Chest X-ray. View position: PA
Patient age: 26
Patient sex: F
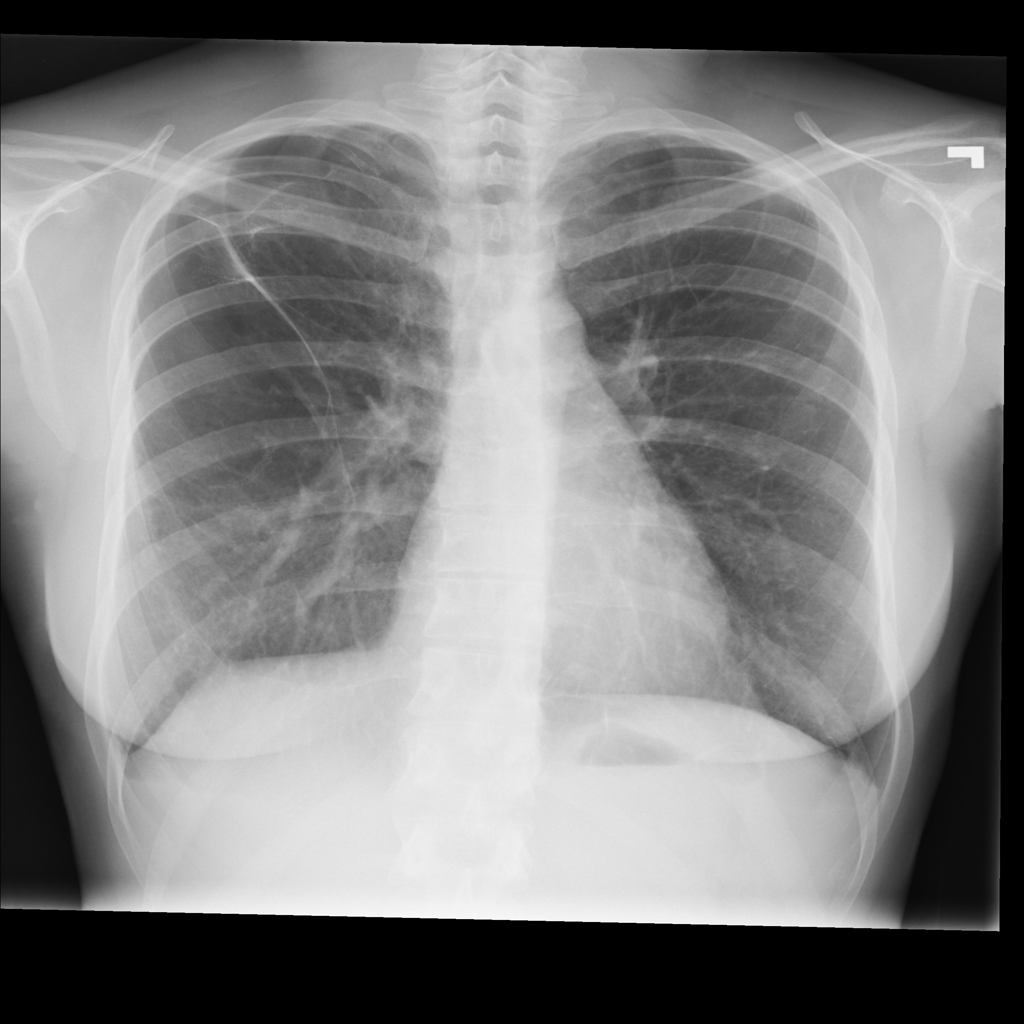
Finding: Pneumothorax